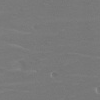
Atmospheric dust classification: not_dusty